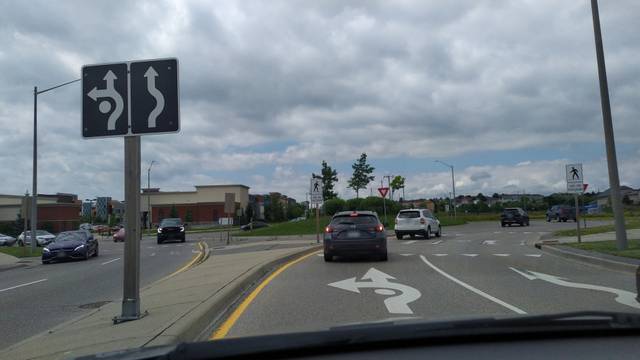
Region: Canada
Coordinates: 43.435, -80.558